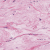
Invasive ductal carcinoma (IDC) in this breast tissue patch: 1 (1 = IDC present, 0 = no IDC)